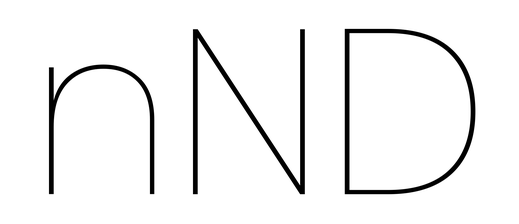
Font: Poppins-Thin